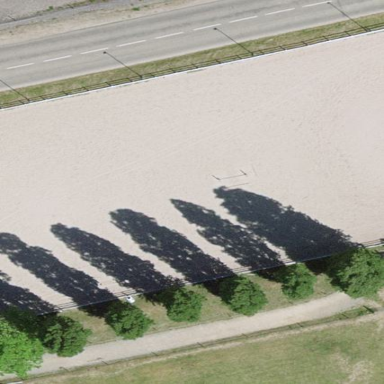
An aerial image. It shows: Equestrian pitch used for leisure and sports activities.